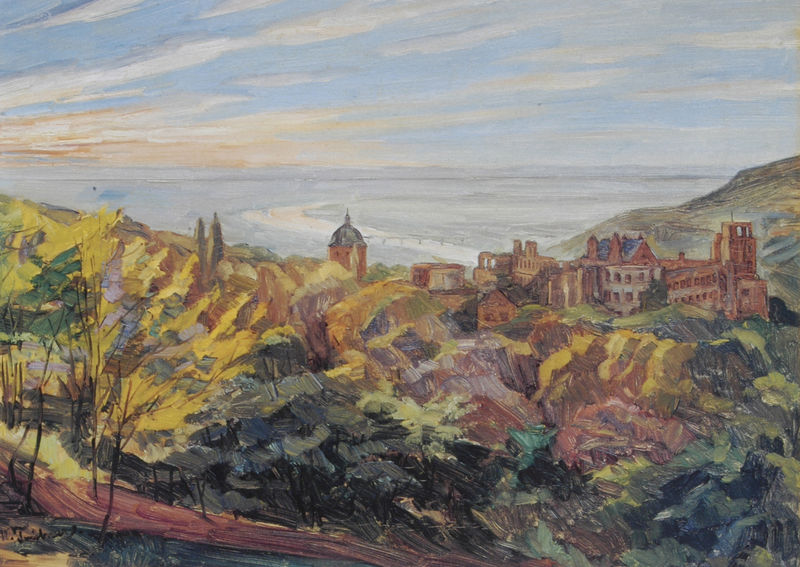
Titel: Blick auf das Heidelberger Schloß
Künstler: Heinrich Wilhelm Trübner
Standort: Heidelberg
Institution: Kurpfälzisches Museum der Stadt Heidelberg
Schlagwörter: baum, berg, blau, blätter, felsen, gemälde, himmel, laub, meer, wasser, wolken, baumstämme, bäume, cezanne, fluss, gelb, grün, impressionismus, kirchturm, landschaft, ocker, stadt, äste, abend, braun, bunt, fenster, frankreich, licht, orange, schwarz, strasse, zeichnung, dach, gebäude, haus, rot, schloss, weg, wolke, expressionismus, malerei, weit, öl, bach, ebene, feld, horizont, häuser, hügel, natur, stamm, strauch, wind, zweige, brücke, kirche, pfad, sonne, sträucher, land, gold, klassizismus, pflanzen, tal, wald, turm, hellblau, farbig, sommer, strand, fassaden, italien, perspektive, vedute, abstrakt, berge, fels, hang, leer, dorf, dächer, giebel, dunst, farbe, lila, nebel, sonnenuntergang, tag, violett, hüge, kahl, herbst, winter, kuppel, brandung, stämme, wasse, blue, church, red, white, black, green, painting, wall, windows, yellow, oil painting, brown, abendrot, frühling, striche, ruine, burg, bayern, kloster, türme, festung, wälder, strich, trübner, cloud, clouds, rock, rocks, sky, tree, bücke, dortf, florenz, heidelberg, hmmel, landschafft, passau, schlos, siedliung, violettr, building, field, hill, hills, house, lake, landscape, mountain, mountains, nature, ocean, sea, water, horizon, tower, trees, village, autumn, coast, forest, grass, light, river, bushes, path, road, view, drawing, castle, sketch, cross, fall, abstract, bridge, town, happy, valley, city, leaves, dome, cathedral, buildings, colors, colours, bush, dirt road, impressionist, forrest, sunset, peace, spire, steeple, kroatien, sunrise, farbige zeichnung, world, ausdrucksfarbe, gren, hägel, settlement, panorama, #himmel, waterpainting, creen, climate, hogwarts, alte gemäuer, meeresbblick, stadt am hügel, bluesky, nice view from a high viewpoint, the colours are mostly yellow and orange, the buildings might be italian, the sky is slightly cloudy., it looks like a sunset